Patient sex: M
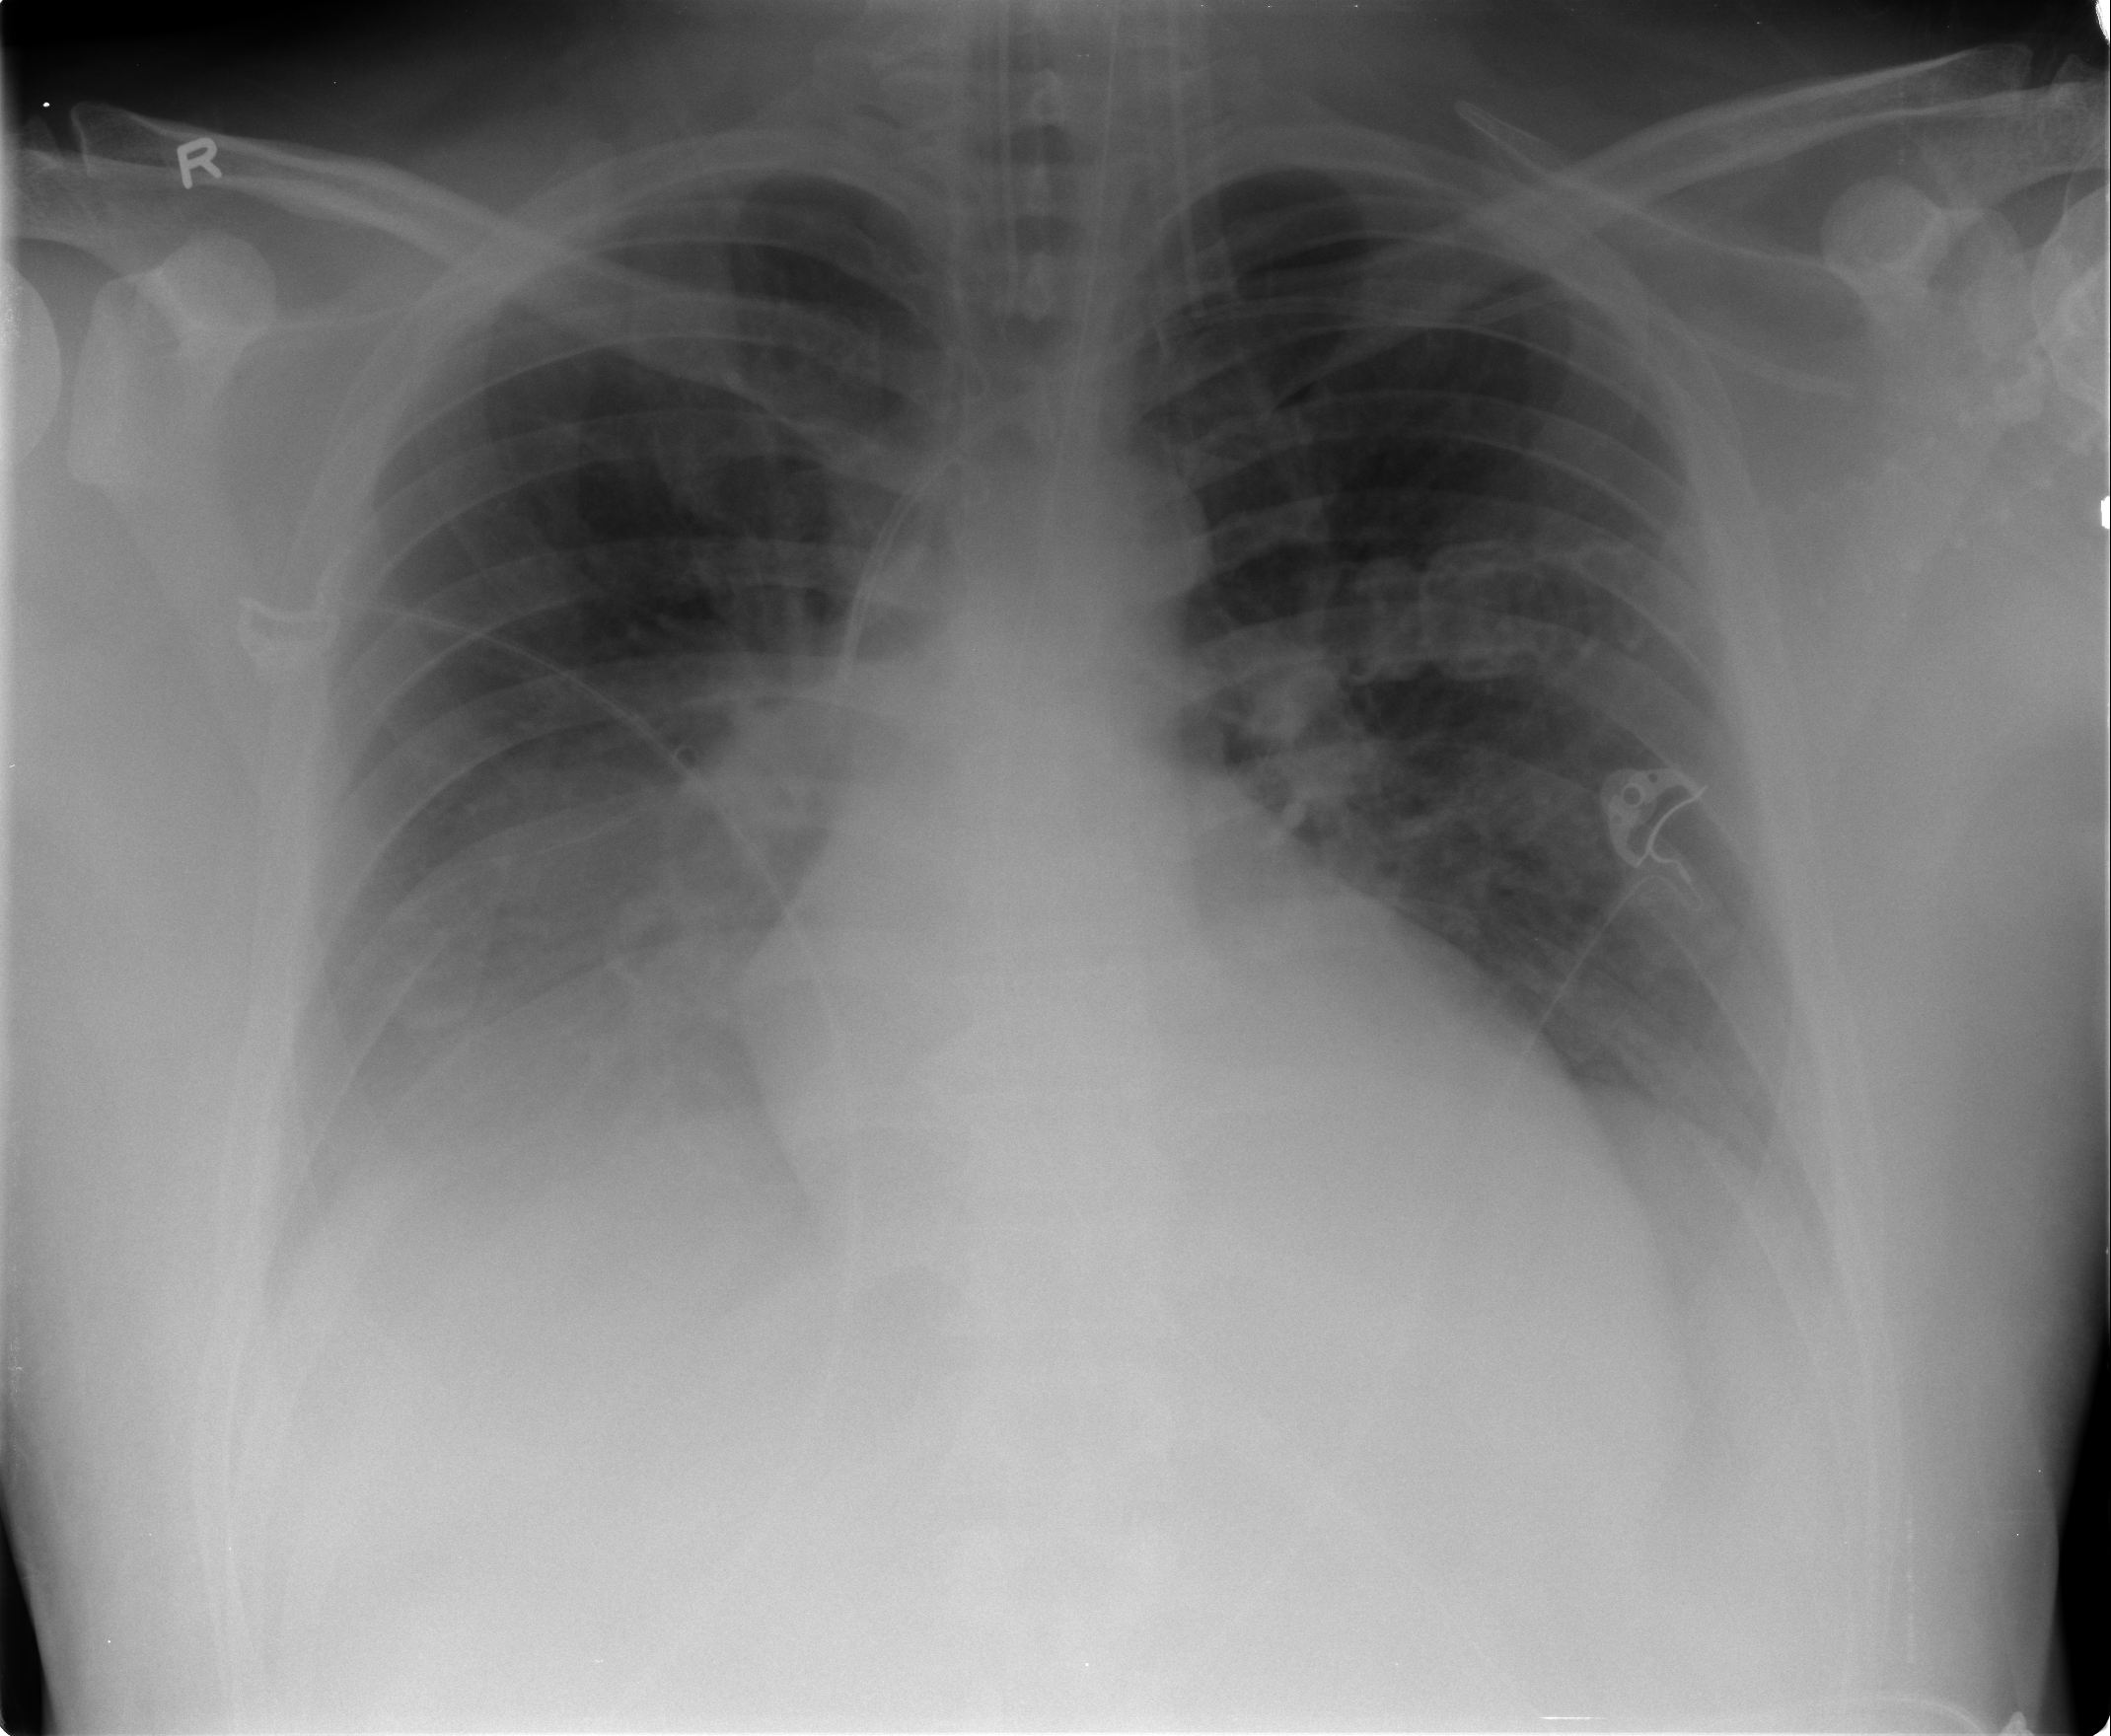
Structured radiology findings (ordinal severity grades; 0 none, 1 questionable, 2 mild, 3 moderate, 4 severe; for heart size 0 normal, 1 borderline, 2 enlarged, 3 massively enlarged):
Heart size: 2
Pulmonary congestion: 0
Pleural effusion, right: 2
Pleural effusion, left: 1
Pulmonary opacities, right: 0
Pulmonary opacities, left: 1
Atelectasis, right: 2
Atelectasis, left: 2